Question: I want to use the allauth django app.
I did everything described in this allauth tutorial: <URL>. I continues until "Now we can login using Django or Facebook" subpart.
After that I can't go to the address that is indicated in the tutorial: 'http://127.0.0.1:8000/accounts/login/'
I want you to see the database that I have. its exatly like the tutorial indicates:

This is my setting.py file:
'''
TEMPLATE_DIRS = (
# Put strings here, like "/home/html/django_templates" or "C:/www/django/templates".
# Always use forward slashes, even on Windows.
# Don't forget to use absolute paths, not relative paths.
"/srv/http/proj04/proj/templates",
)
AUTHENTICATION_BACKENDS = (
# Needed to login by username in Django admin, regardless of 'allauth'
"django.contrib.auth.backends.ModelBackend",
# 'allauth' specific authentication methods, such as login by e-mail
"allauth.account.auth_backends.AuthenticationBackend"
)
TEMPLATE_CONTEXT_PROCESSORS = (
# Required by allauth template tags
"django.contrib.auth.context_processors.auth",
"django.core.context_processors.request",
# allauth specific context processors
"allauth.account.context_processors.account",
"allauth.socialaccount.context_processors.socialaccount",
)
LOGIN_REDIRECT_URL = '/'
SOCIALACCOUNT_QUERY_EMAIL = True
SOCIALACCOUNT_PROVIDERS = {
'google': {
'SCOPE': ['email', 'publish_stream'],
'METHOD': 'oauth2' # instead of 'oauth2'
}
}
INSTALLED_APPS = (
'django.contrib.auth',
'django.contrib.contenttypes',
'django.contrib.sessions',
'django.contrib.sites',
'django.contrib.messages',
'django.contrib.staticfiles',
'myapp',
'captcha',
'django.contrib.admin',
# Uncomment the next line to enable the admin:
# Uncomment the next line to enable admin documentation:
'allauth',
'allauth.account',
'allauth.socialaccount',
# ... include the providers you want to enable:
'allauth.socialaccount.providers.amazon',
'allauth.socialaccount.providers.dropbox',
'allauth.socialaccount.providers.facebook',
'allauth.socialaccount.providers.flickr',
'allauth.socialaccount.providers.google',
'allauth.socialaccount.providers.instagram',
'allauth.socialaccount.providers.linkedin',
'allauth.socialaccount.providers.linkedin_oauth2',
'allauth.socialaccount.providers.openid',
'allauth.socialaccount.providers.tumblr',
'allauth.socialaccount.providers.twitter',
'allauth.socialaccount.providers.vimeo',
'allauth.socialaccount.providers.vk',
# 'django.contrib.admindocs',
)
'''
This is my url.py file:
'''
....
admin.autodiscover()
urlpatterns = patterns('',
(r'^accounts/', include('allauth.urls')),
# Uncomment the admin/doc line below to enable admin documentation:
# url(r'^admin/doc/', include('django.contrib.admindocs.urls')),
# Uncomment the next line to enable the admin:
url(r'^admin/', include(admin.site.urls)),
)
urlpatterns += [
# ... the rest of your URLconf goes here ...
] + static(settings.STATIC_URL, document_root=settings.STATIC_ROOT)
'''
I don;t know what to do next.
I tried
'''
http://127.0.0.1:8000/accounts/login/
'''
Only to get this exception:
'''
DoesNotExist at /accounts/login/
Site matching query does not exist.
Request Method: GET
Request URL: http://127.0.0.1:8000/accounts/login/
Django Version: 1.6.5
Exception Type: DoesNotExist
Exception Value:
Site matching query does not exist.
Exception Location: /srv/http/proj04/lib/python3.4/site-packages/django/db/models/query.py in get, line 310
Python Executable: /srv/http/proj04/bin/python
Python Version: 3.4.1
...
'''
or sometimes i get this exception ( i dont know why but these exception alternate):
'''
ImproperlyConfigured at /accounts/login/
No Facebook app configured: please add a SocialApp using the Django admin
Request Method: GET
Request URL: http://127.0.0.1:8000/accounts/login/
Django Version: 1.6.5
Exception Type: ImproperlyConfigured
Exception Value:
No Facebook app configured: please add a SocialApp using the Django admin
Exception Location: /srv/http/proj04/lib/python3.4/site-packages/allauth/socialaccount/providers/facebook/provider.py in media_js, line 106
Python Executable: /srv/http/proj04/bin/python
Python Version: 3.4.1
'''
What am I missing?
Thanks in advance.
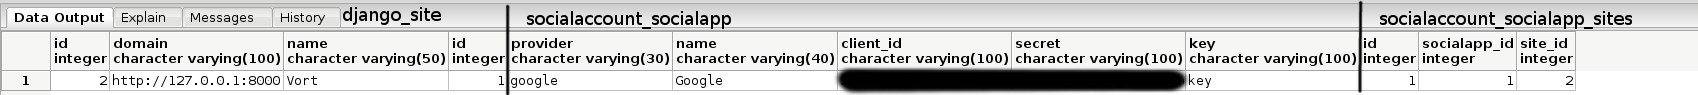
Answer: You need to modify your allauth google settings in your app settings. Take a look at the docs to see what settings are avaliable.
<URL>
You'll also need to change your installed apps to only include these allauth apps
'''
'allauth',
'allauth.account',
'allauth.socialaccount',
'allauth.socialaccount.providers.google'
'''